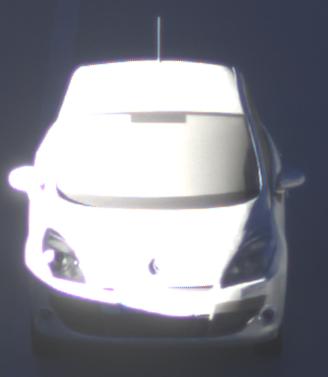
Make: Renault
Model: Scénic 1.6 16V 110
Detailed model: Scénic (III)
Model produced from: 2009/06
Model produced until: 2010/08
Doors: 5
Color: white
Road condition: dry road
Daytime: sunrise or sunset
Contrast: high contrast